Question: I want to draw a circle with a certain color, which fills out the whole circle. I'm using auto layout to determine the size of the circle. If I'm doing this the circle is drawn but the background color is black. It should be a clear color so that the background can shine through and the circle should be round of course. This is my code in C#, but it isn't that much difference to Objective-C.
'''
public class Circle : UIView
{
private UIColor color;
public Circle ()
{
this.color = UIColor.Red;
}
public override void Draw (RectangleF rect)
{
base.Draw (rect);
this.BackgroundColor = UIColor.Clear;
float red = 0;
float green = 0;
float blue = 0;
float alpha = 0;
color.GetRGBA (out red, out green, out blue, out alpha);
float lineWidth = 2.0f;
RectangleF borderRect = RectangleF.Inflate (rect, -lineWidth/2, -lineWidth/2);
// Get the context
CGContext context = UIGraphics.GetCurrentContext ();
// Set the border width
context.SetLineWidth (lineWidth);
// Set the circle fill color
context.SetRGBFillColor (red, green, blue, alpha);
// Set the circle border color
context.SetRGBStrokeColor (red, green, blue, alpha);
// Fill the circle with the fill color
context.FillEllipseInRect (borderRect);
// Draw the circle border
//context.StrokeEllipseInRect (borderRect);
}
}
}
'''
The circle is slightly smaller than the 'UIView' so that is drawn correctly not touching the edges (and so cutting of some parts).
But the background is black as you can see here:

How can I draw a filled circle?
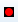
Answer: Seems that I have to put this
'''
this.BackgroundColor = UIColor.Clear;
'''
into the constructor. Now I don't have a black background anymore.
It seems also that it is sufficient to use these lines of code for drawing:
'''
context.AddEllipseInRect (rect);
context.SetFillColor (color.CGColor);
context.FillPath ();
'''